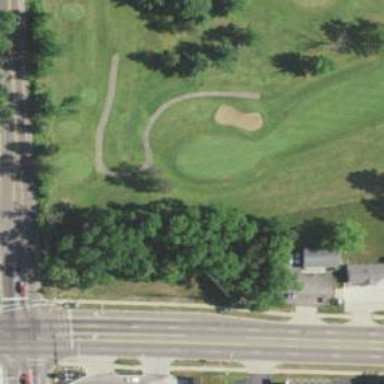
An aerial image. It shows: View of golf hole.